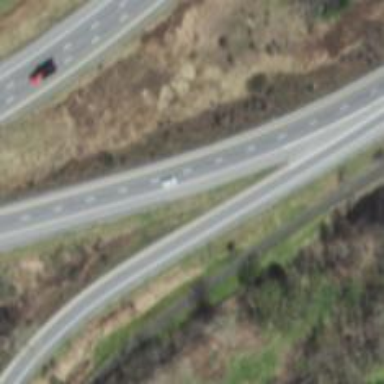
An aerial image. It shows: This image shows trunk highway that functions as expressway.